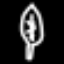
Label: leaf